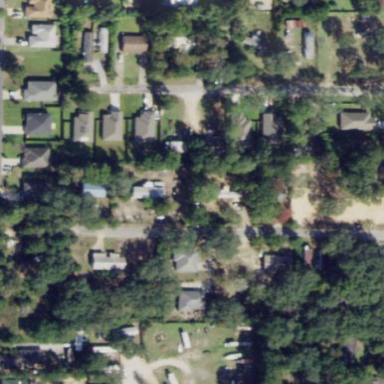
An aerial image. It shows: This residential area consists of single-family homes.